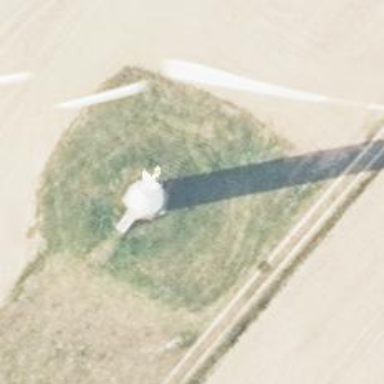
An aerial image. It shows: Wind generator is in the picture.